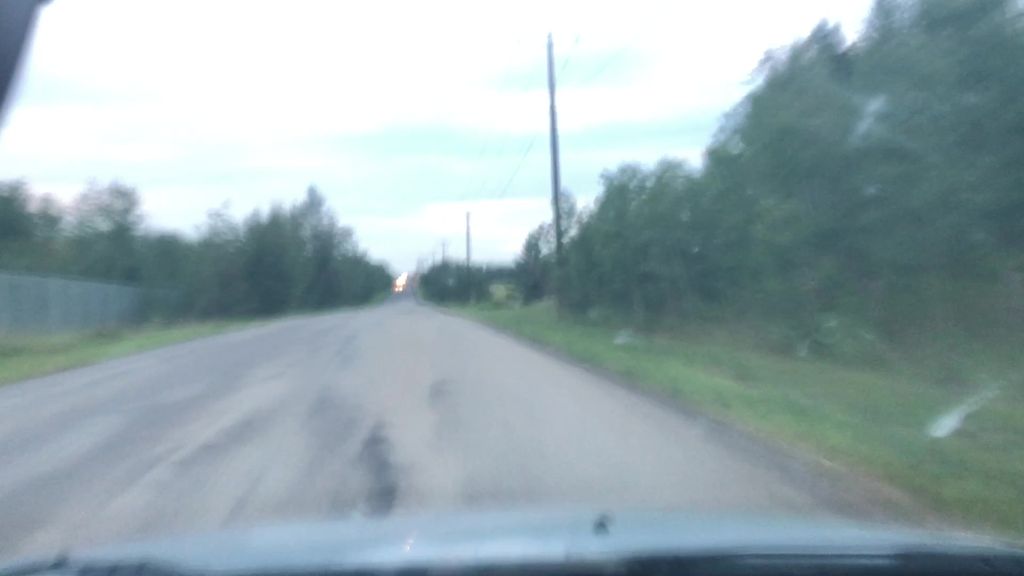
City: edmonton